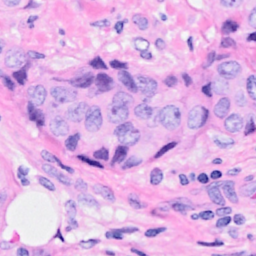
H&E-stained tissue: Breast